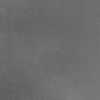
Atmospheric dust classification: dusty